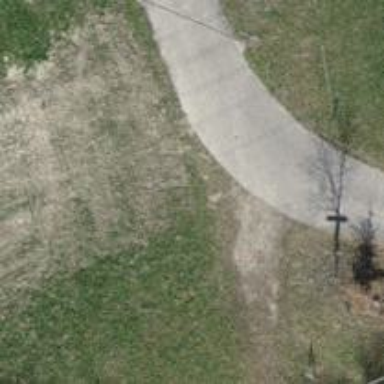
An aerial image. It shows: Gravel track road.